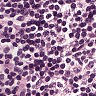
Metastatic tissue present: no